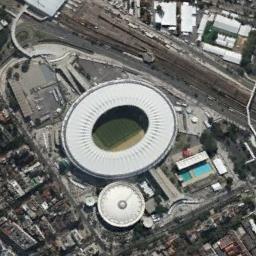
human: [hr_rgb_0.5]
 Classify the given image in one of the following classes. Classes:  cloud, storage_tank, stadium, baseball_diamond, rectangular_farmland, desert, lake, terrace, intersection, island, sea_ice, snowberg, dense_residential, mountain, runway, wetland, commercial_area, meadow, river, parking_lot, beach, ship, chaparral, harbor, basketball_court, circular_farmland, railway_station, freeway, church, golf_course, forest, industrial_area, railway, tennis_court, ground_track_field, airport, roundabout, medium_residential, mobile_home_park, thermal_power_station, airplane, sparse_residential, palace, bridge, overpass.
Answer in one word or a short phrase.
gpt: stadium